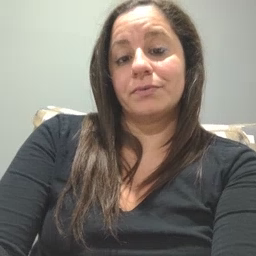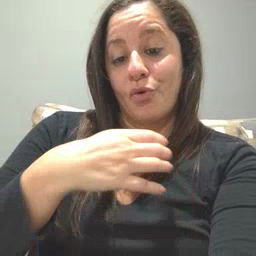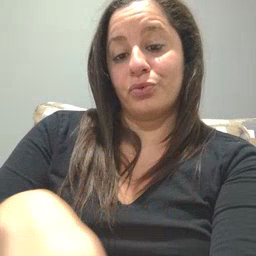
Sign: hungry